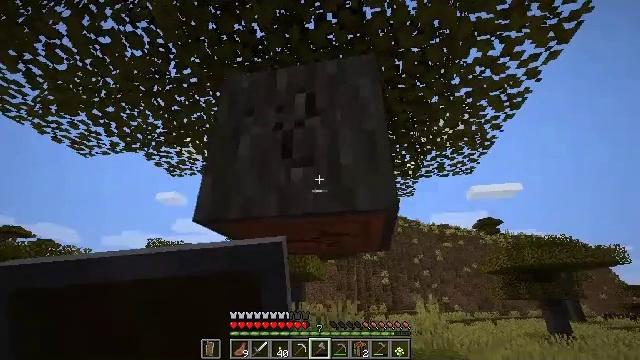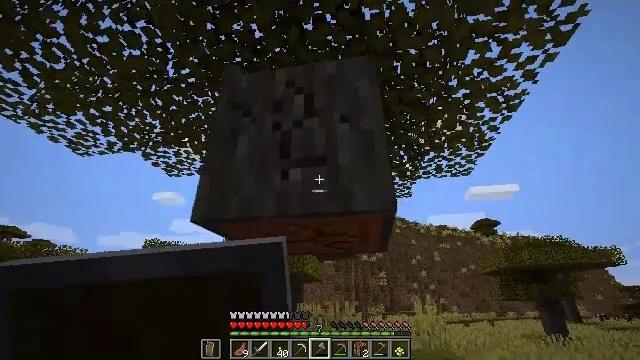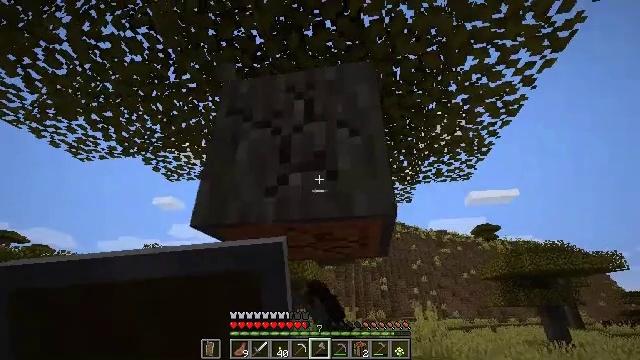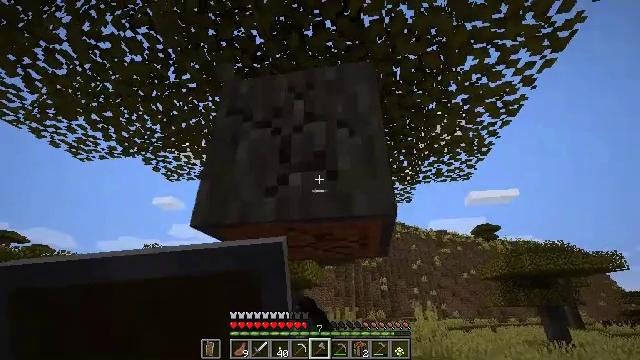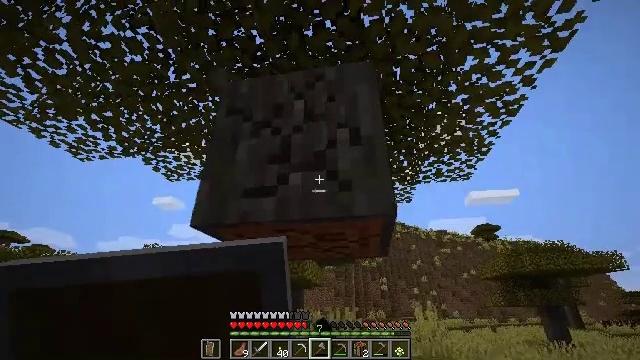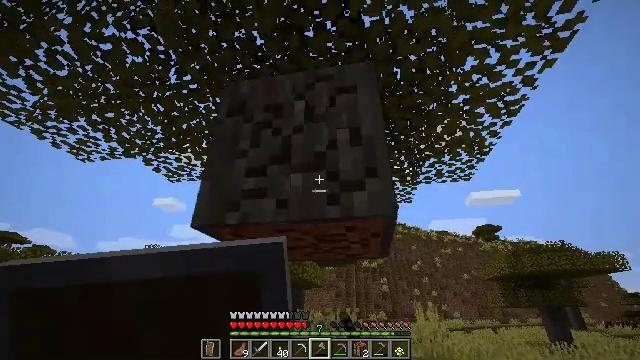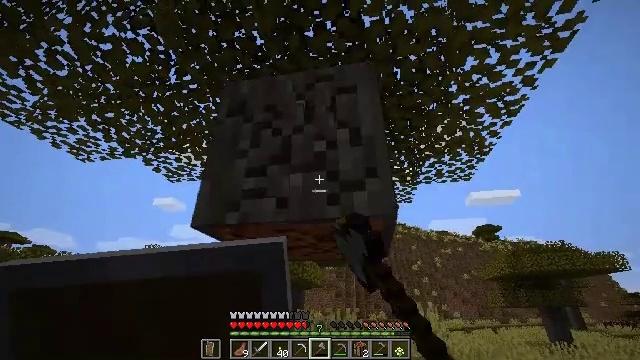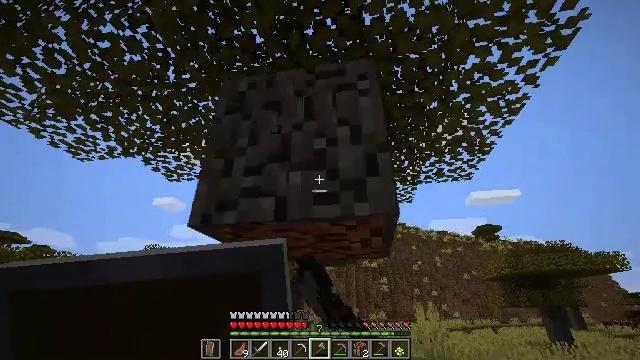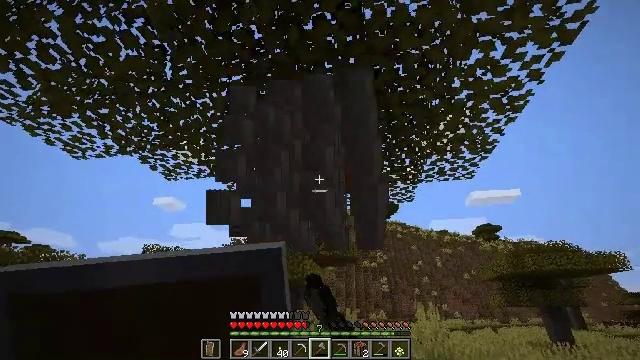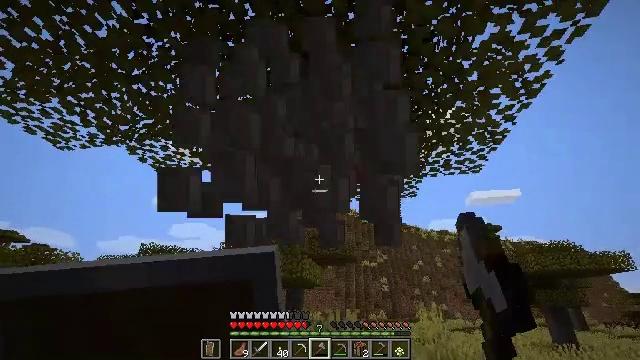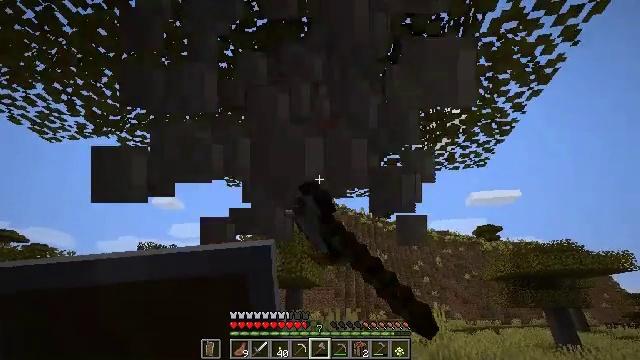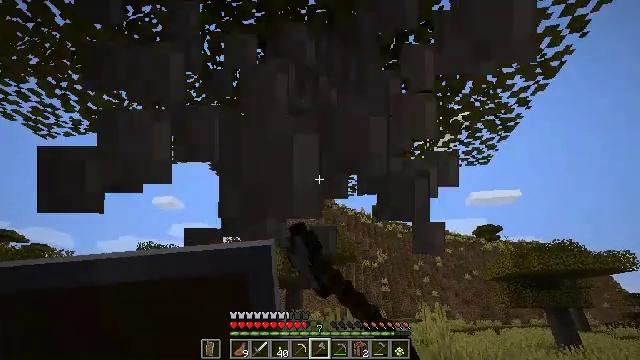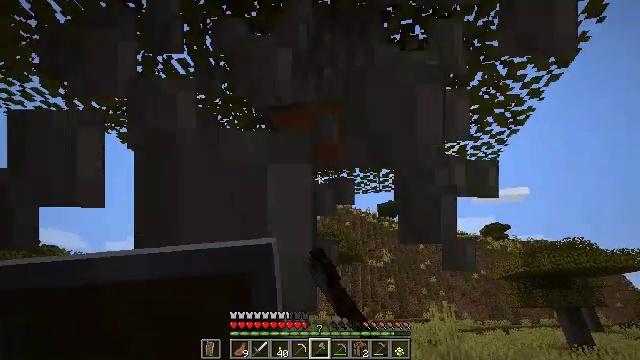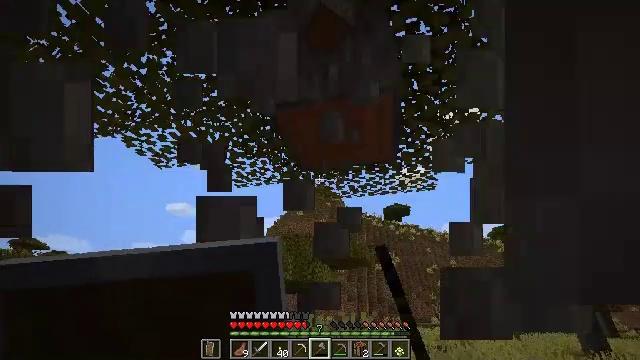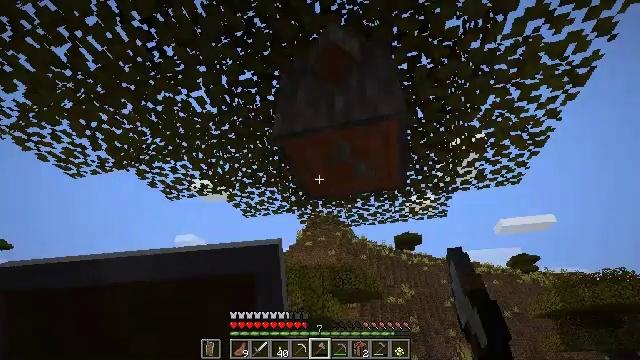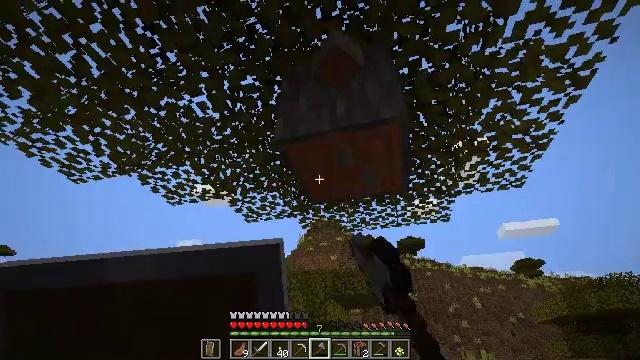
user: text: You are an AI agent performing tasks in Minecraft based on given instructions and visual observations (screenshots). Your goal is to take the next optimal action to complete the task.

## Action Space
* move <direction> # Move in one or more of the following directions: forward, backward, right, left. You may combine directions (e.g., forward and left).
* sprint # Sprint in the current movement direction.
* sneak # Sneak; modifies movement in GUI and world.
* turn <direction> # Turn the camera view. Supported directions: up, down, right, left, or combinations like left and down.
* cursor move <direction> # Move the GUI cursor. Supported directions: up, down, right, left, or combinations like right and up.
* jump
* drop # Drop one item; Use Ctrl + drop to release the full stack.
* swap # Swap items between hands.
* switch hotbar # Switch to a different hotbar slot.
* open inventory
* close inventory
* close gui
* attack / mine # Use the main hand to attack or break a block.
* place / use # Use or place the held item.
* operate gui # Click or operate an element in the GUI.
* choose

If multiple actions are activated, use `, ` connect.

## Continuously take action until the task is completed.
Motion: motion action
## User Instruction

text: Chop down the acacia log.
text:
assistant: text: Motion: attack / mine
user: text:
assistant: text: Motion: turn up, attack / mine
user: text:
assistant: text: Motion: attack / mine
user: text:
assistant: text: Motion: attack / mine
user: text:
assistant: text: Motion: attack / mine
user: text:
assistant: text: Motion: attack / mine
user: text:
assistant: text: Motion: move forward, attack / mine
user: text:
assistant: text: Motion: move forward, attack / mine
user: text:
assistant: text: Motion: move forward, attack / mine
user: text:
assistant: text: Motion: move forward, attack / mine
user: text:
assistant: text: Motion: attack / mine
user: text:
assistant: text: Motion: turn left, attack / mine
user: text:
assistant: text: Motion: turn left, attack / mine
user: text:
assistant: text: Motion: turn left and up, attack / mine
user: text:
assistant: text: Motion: turn up, attack / mine
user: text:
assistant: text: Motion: attack / mine
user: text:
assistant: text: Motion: attack / mine
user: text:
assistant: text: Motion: attack / mine
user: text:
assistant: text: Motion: attack / mine
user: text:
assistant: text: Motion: move forward, turn up, attack / mine
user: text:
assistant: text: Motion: move forward, turn up, attack / mine
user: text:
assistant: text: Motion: move forward, attack / mine
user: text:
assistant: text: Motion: attack / mine
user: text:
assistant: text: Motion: attack / mine
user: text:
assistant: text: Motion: attack / mine
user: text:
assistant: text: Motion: attack / mine
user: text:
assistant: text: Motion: turn right and up, attack / mine
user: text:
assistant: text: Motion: turn right and up, attack / mine
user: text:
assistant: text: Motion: turn right and up, attack / mine
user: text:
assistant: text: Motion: attack / mine